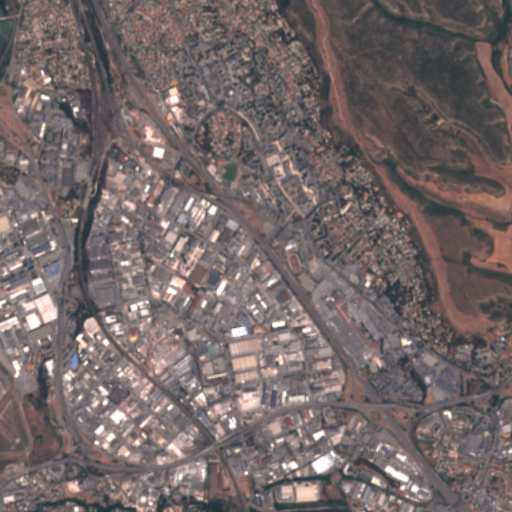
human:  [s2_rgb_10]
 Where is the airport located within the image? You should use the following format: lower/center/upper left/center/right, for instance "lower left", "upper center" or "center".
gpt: The airport is located in the left of the image.
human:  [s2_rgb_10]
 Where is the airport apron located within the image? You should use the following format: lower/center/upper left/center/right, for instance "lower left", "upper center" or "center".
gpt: The airport apron is located in the lower left of the image.
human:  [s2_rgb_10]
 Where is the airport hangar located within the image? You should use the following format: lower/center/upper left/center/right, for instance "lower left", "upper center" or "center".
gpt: The airport hangar is located in the lower left of the image.
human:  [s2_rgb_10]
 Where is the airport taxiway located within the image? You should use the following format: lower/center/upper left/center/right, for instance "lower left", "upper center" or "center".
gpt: The airport taxiway is located in the lower left of the image.
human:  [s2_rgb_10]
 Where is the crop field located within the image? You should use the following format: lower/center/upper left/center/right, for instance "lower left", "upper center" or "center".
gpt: The crop field is located in the upper right of the image.
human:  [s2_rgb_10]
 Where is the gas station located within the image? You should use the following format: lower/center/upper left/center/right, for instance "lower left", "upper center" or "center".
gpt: The gas station is located in the lower right of the image.
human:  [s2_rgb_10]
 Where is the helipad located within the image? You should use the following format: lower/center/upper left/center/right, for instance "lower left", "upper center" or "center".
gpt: The helipad is located in the lower left of the image.
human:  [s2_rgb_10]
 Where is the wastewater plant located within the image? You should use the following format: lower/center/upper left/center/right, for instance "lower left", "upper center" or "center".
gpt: The wastewater plant is located in the lower left of the image.
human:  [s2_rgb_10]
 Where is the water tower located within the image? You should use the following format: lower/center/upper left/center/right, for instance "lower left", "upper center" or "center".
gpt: The water tower is located in the center left of the image.
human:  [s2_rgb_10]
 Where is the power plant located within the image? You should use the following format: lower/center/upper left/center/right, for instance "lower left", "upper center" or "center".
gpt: There is no power plant in the image.